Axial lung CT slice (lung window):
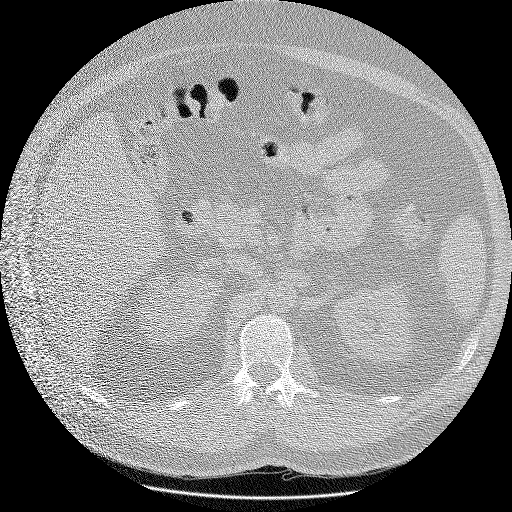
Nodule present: no